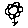
Label: flower